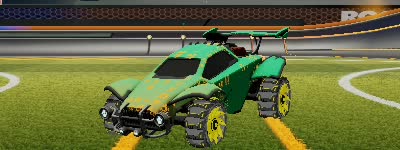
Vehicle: octane